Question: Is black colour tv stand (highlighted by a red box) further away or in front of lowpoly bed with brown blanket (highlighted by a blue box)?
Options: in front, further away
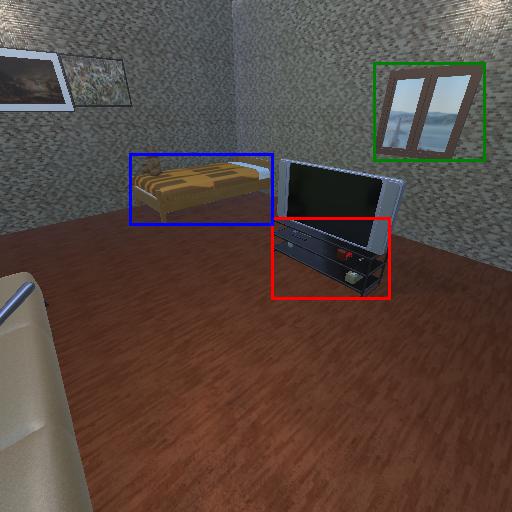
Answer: in front